Question: i have a problem with a downloadmanager in a popover.
Here is a example how i look like at the moment:

When you click on any file in my Dashboard the file is automatically appended to my downloadmanager. But at the momemt i need to start every download with a click in my cell to download.
Now i want to start a download without the Popover is visible, and if i click on the popover i see the progress if my files.
The problem here is, that i have a IBOutlet for my table inside the downloadmanager, and that is nil when the popover isnt present.
So my whole FileDownloadHandlerClass is not working, because i have lots of references to my Outlet.
This is some code:
// create instance of manager in MainViewController
'''
let manager = UIStoryboard(name: "Main", bundle: nil).instantiateViewControllerWithIdentifier("FileDownloadHandler") as FileDownloadHandlerViewController
'''
// On barButtonClick
'''
@IBAction func downloadManagerButtonPressed(sender: AnyObject) {
let navController = UINavigationController(rootViewController: manager)
let popover = UIPopoverController(contentViewController: navController)
popover.popoverContentSize = manager.view.frame.size
popover.presentPopoverFromBarButtonItem(sender as UIBarButtonItem, permittedArrowDirections: UIPopoverArrowDirection.Left | .Up, animated: true)
}
'''
// this is how i try to start download
'''
func addFileToFileHandler(notification: NSNotification){
var fileObject:Files = notification.object as Files
let fileurl = fileObject.url
let filetitle = fileObject.filetitle
let fileuuid = fileObject.fileuuid
// this is my global Files Dictionary
arrFileDownloadData.append(FileDownloadInfo(fileuuid: fileuuid, title: filetitle, source: fileurl))
// Start first download automatically. (only for test, normally i know the cell index)
manager.startDownload(0)
}
'''
So is there a chance to make my IBOutlet accessable outside my class? Or other ideas? Or should i create my TableView for my Popover in my mainView and add it as subview, so i can access it?
Thanks in advance.
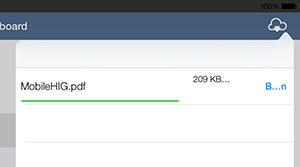
Answer: The 'manager' is not the instance of the popover right? It is root controller of the nav, where the nav is the contentController of the popover. You declared popover locally as:
'''
let popover = UIPopoverController(contentViewController: navController)
'''
Could you try having global reference for you 'popover' something like this if it will work:
'''
@IBAction func downloadManagerButtonPressed(sender: AnyObject)
{
// if globalPopoverReferenceVar is not yet initialized
if( globalPopoverReferenceVar == nil )
{
let navController = UINavigationController(rootViewController: manager)
let popover = UIPopoverController(contentViewController: navController)
popover.popoverContentSize = manager.view.frame.size
// like this
globalPopoverReferenceVar = popover
}
globalPopoverReferenceVar!.presentPopoverFromBarButtonItem(sender as UIBarButtonItem, permittedArrowDirections: UIPopoverArrowDirection.Left | .Up, animated: true)
}
'''